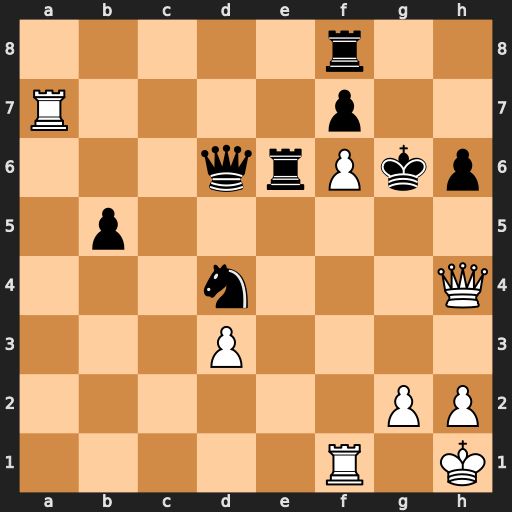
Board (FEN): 5r2/R4p2/3qrPkp/1p6/3n3Q/3P4/6PP/5R1K
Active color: w
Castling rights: -
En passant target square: -
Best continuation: Qg4+ Kh7 Qg7#